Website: slack
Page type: billing-address
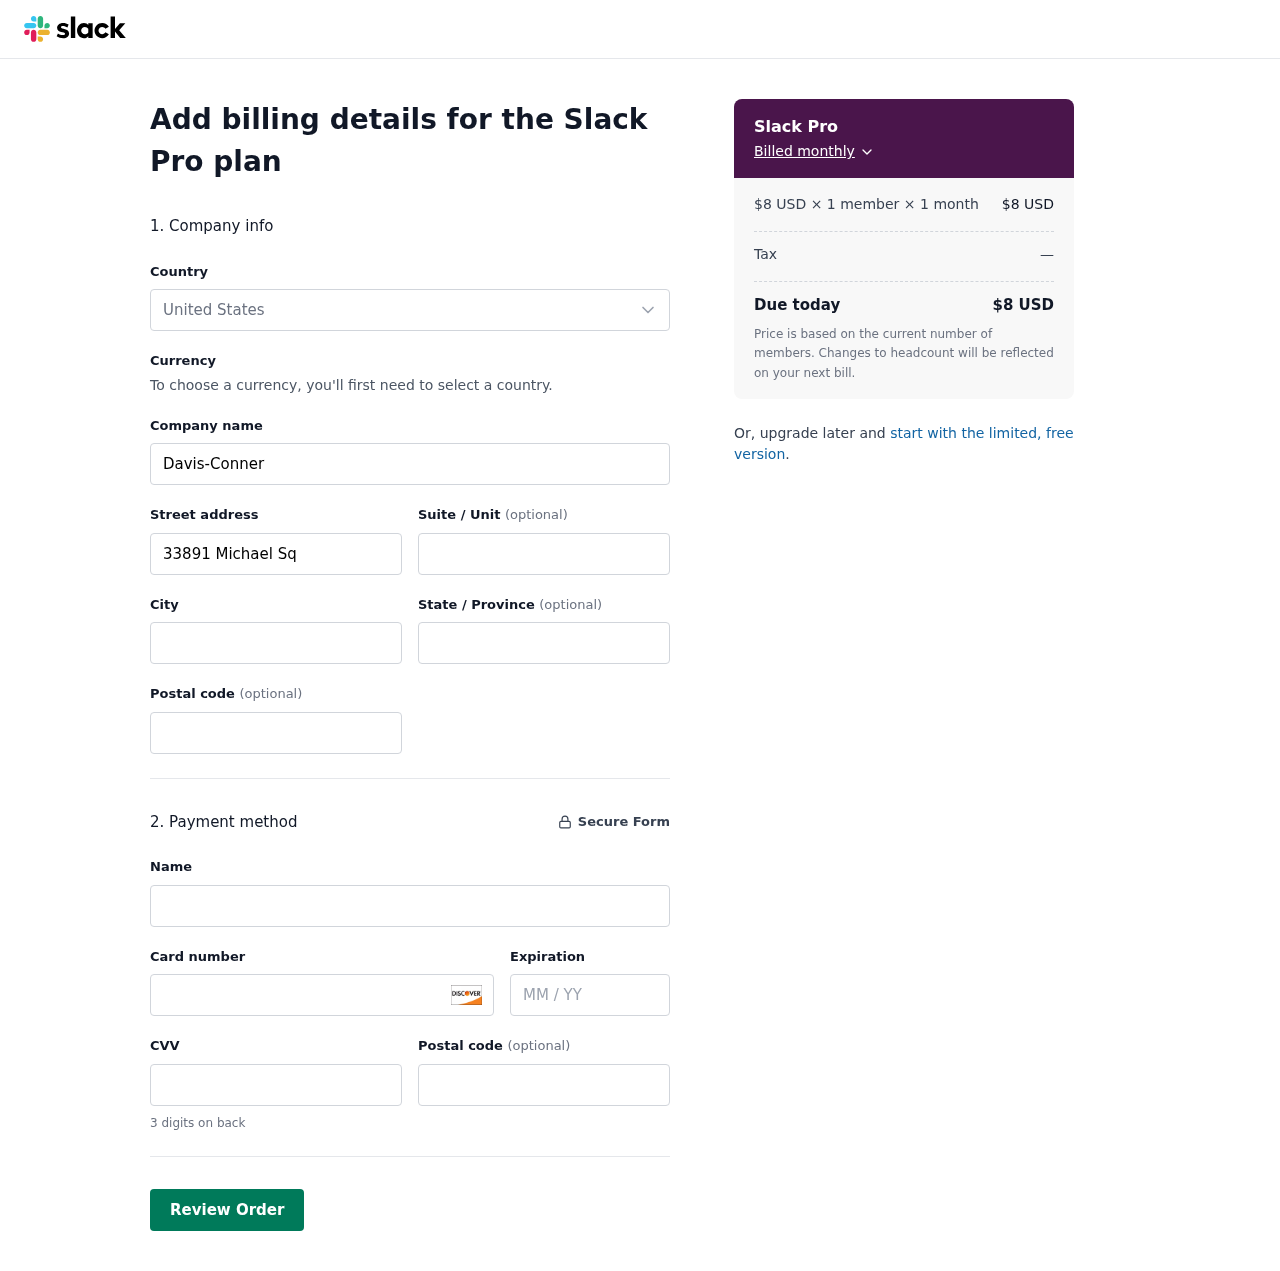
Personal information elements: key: PII_CARD_CVV
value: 855
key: PII_CARD_EXPIRY
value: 01/27
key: PII_CARD_NUMBER
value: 6525 0646 6898 7265
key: PII_CITY
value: South Adrian
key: PII_COMPANY
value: Davis-Conner
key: PII_COUNTRY
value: United States
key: PII_FULLNAME
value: John Morgan
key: PII_POSTCODE
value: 62716
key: PII_STATE
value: Arizona
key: PII_STREET
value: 33891 Michael Square Apt. 538
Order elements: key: ORDER_PLAN_PRICE
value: $8 USD
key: ORDER_NUM_MEMBERS
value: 1 member
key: ORDER_NUM_MONTHS
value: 1 month
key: ORDER_SUBTOTAL
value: $8 USD
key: ORDER_TAX
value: —
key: ORDER_TOTAL
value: $8 USD